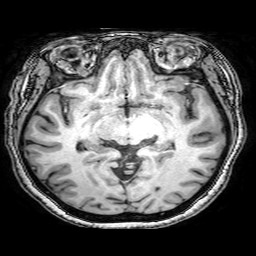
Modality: T1w
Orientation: coronal
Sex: female
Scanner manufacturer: philips
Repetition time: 0.008068 s
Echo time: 0.00369 s